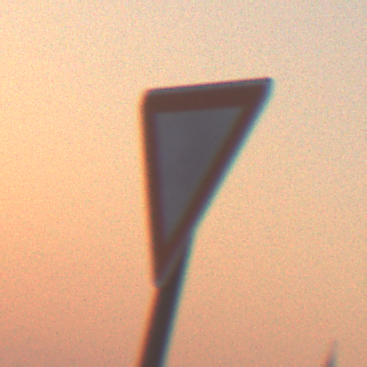
Verkehrszeichen: VorfahrtGewaehren
Umgebung: Outdoor, Urban
Tageszeit: SunriseSunset
Wetter: Clear
Licht: Natural
Jahreszeit: NotSpecified
Kontrast: MediumContrast